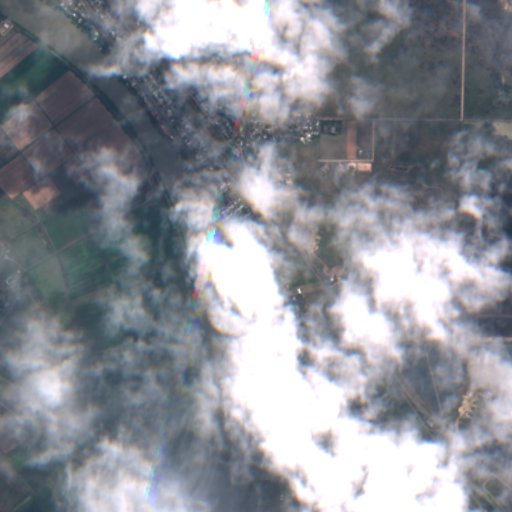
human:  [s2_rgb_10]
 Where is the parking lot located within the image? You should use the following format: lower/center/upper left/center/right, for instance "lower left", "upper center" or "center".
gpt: The parking lot is located in the upper left of the image.
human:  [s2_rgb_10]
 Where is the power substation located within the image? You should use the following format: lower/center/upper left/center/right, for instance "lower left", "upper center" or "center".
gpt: The power substation is located in the center of the image.
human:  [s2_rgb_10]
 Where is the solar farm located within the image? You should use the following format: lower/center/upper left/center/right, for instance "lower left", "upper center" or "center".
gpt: The solar farm is located in the lower right of the image.
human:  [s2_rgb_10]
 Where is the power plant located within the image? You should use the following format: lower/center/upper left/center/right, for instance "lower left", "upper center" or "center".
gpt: There is no power plant in the image.